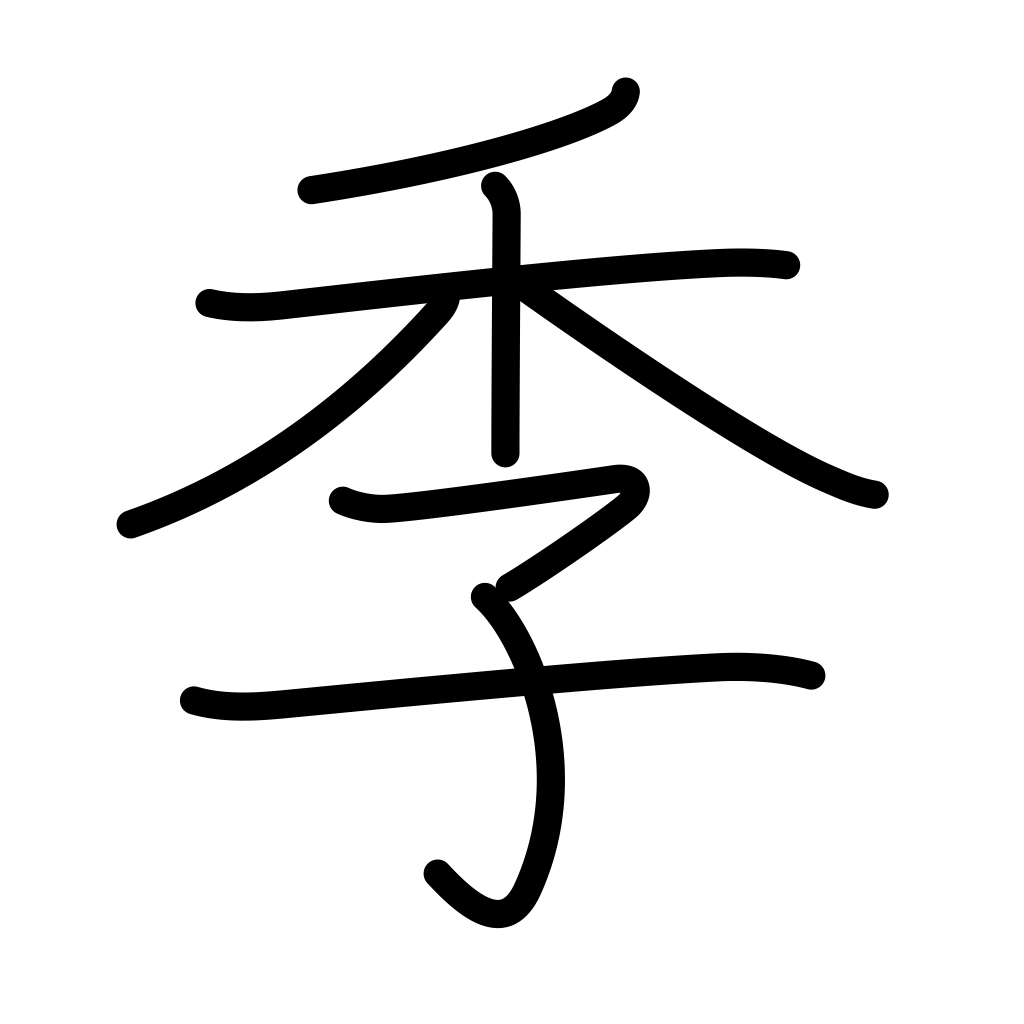
Meaning: seasons